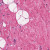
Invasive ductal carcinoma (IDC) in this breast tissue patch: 0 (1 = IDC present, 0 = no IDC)